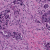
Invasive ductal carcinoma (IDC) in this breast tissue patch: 1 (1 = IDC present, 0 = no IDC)